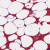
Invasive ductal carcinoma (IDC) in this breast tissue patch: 0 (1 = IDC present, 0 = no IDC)